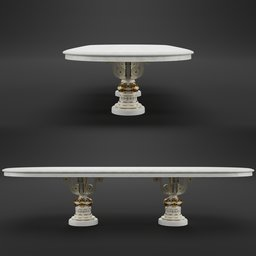
Label: furniture